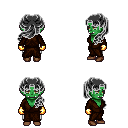
a pixel art fantasy rpg character, female body template, orc, green skin, brown robe, white pants, gray princess hairstyle, gold gloves, brown shoes, four views (front, back, left, right), 2x2 character sprite sheet, small pixel art, hard edges, no anti-aliasing